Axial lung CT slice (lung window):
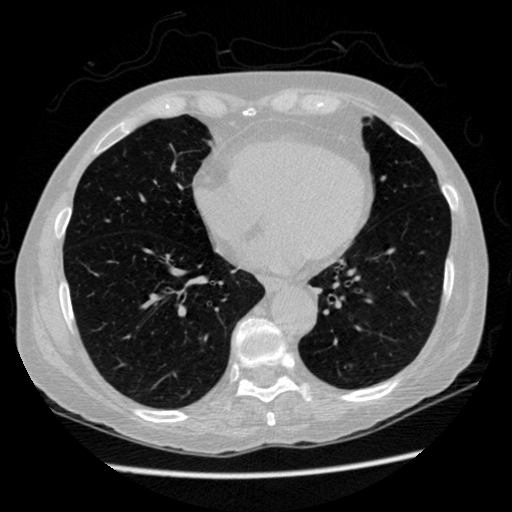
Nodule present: no